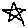
Label: star